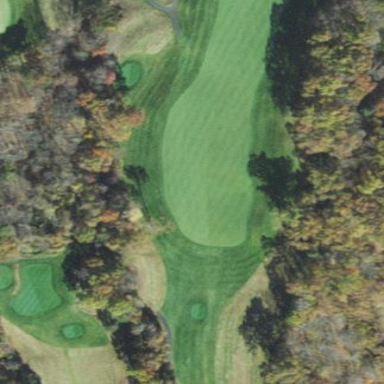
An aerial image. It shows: Golf rough area.